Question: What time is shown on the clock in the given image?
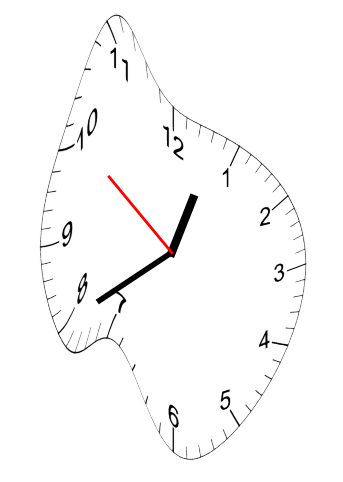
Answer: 12:39:51